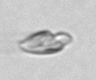
Label: Katodinium_or_Torodinium